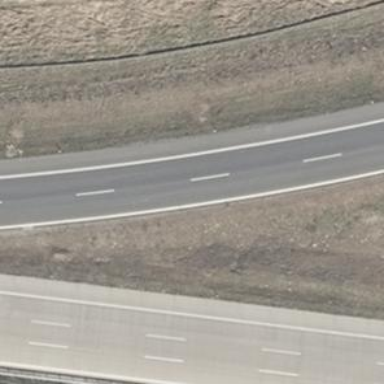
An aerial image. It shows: Asphalt motorway link.